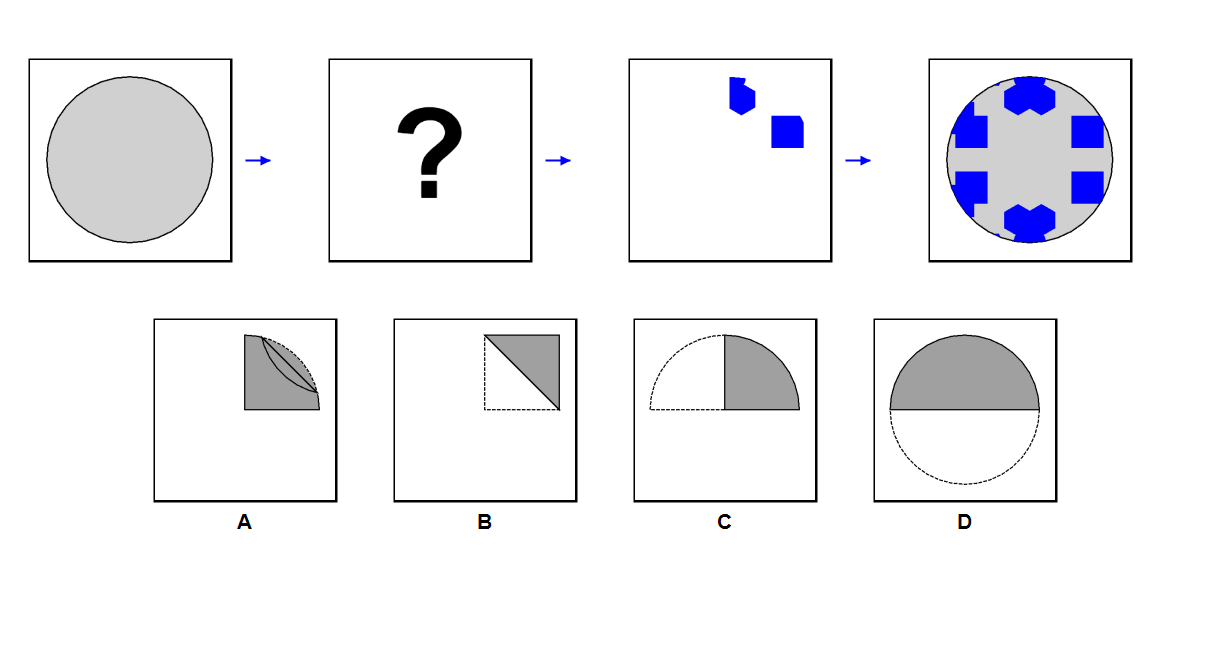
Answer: B